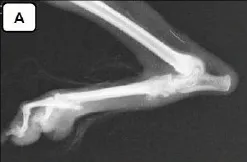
(A) Radiography of right limb at the diagnosis.
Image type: radiology (x_ray)